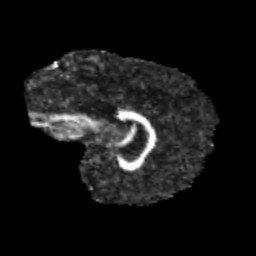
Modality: FA
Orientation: sagittal
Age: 13
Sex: female
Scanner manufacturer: siemens
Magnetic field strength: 3 T
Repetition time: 3.8 s
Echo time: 0.07 s